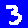
Digit: 3